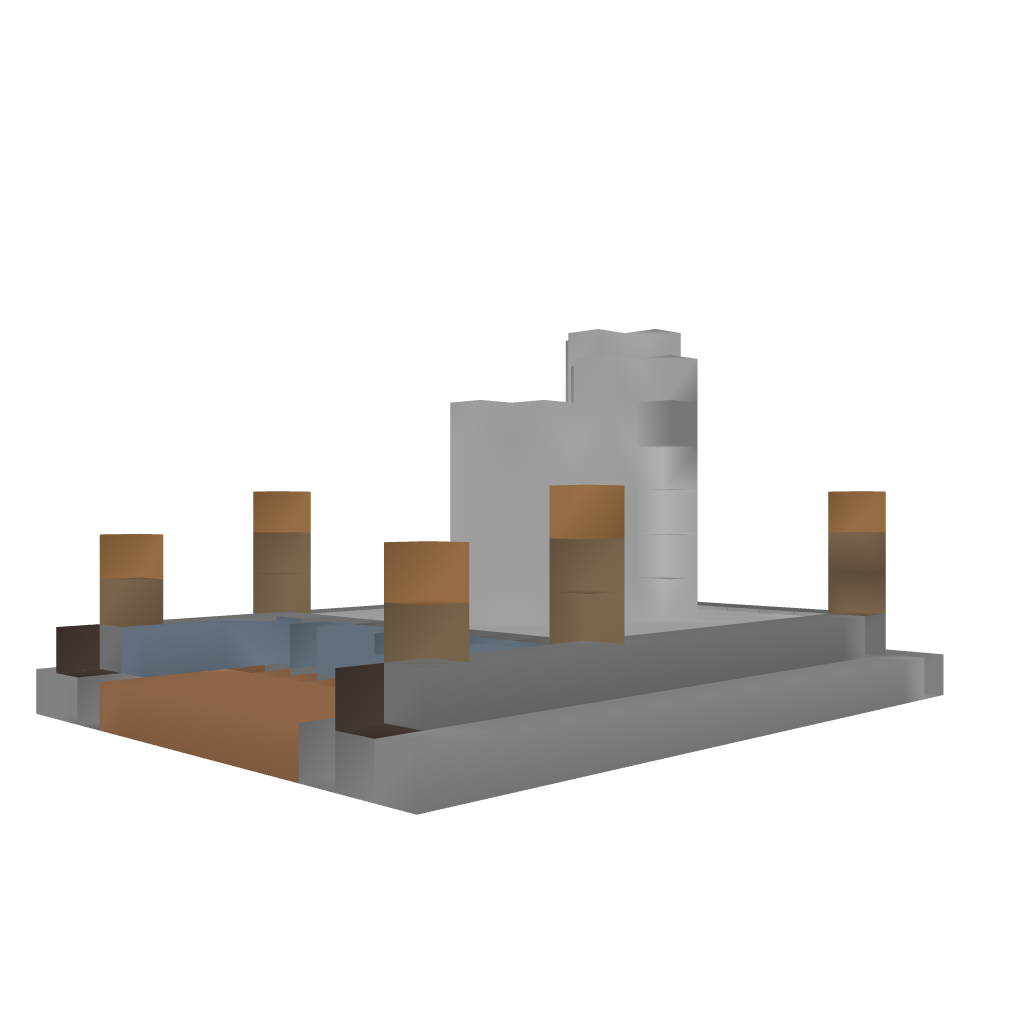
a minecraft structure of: small fountain